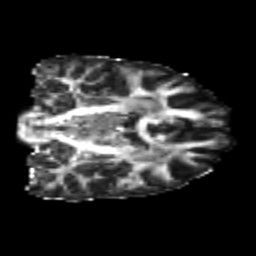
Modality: FA
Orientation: coronal
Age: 25
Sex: female
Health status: healthy
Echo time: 0.074 s